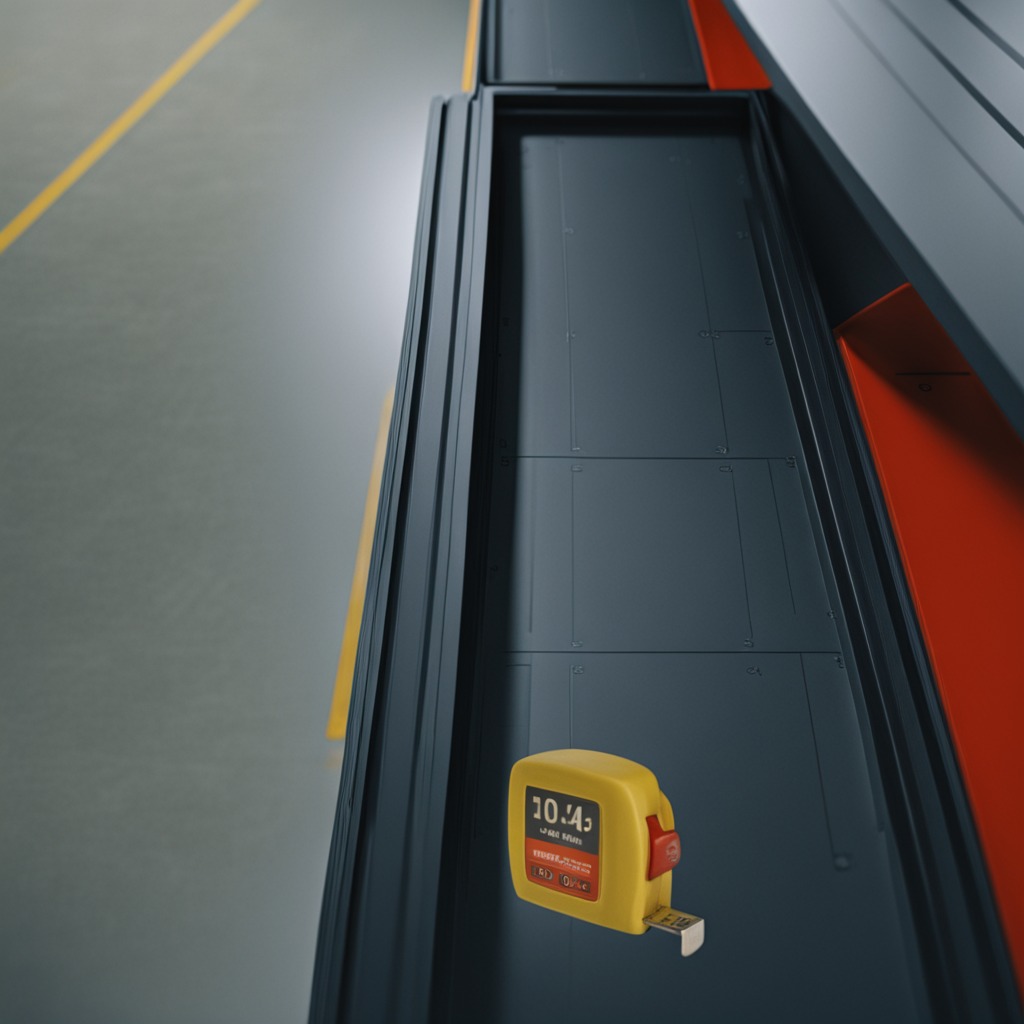
A measuring tape is lying on the toolbox surface in an airplane hangar workshop.